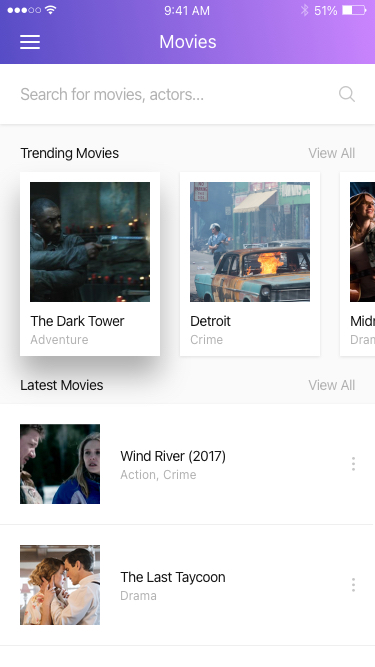
Text in this UI design:
Wind River (2017)
Action, Crime
The Last Taycoon
Drama
View All
Latest Movies
The Dark Tower
Adventure
Detroit
Crime
Midnight Sun
Drama
View All
Trending Movies
Search for movies, actors…
Movies